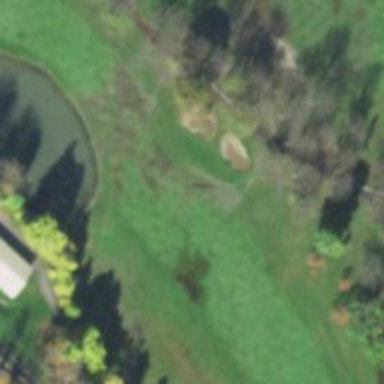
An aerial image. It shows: Golf hole.